Interaction volume radius: 10 \u00c5
Interaction volume height: 15 \u00c5
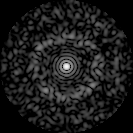
Disorder parameter: 0.8549